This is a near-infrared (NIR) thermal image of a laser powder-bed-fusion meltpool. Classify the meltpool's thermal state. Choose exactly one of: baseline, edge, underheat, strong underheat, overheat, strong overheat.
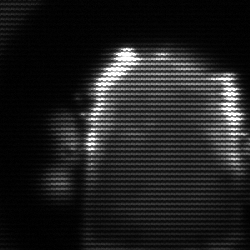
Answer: baseline